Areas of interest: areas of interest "Keda Driving School Enrollment Training Base"
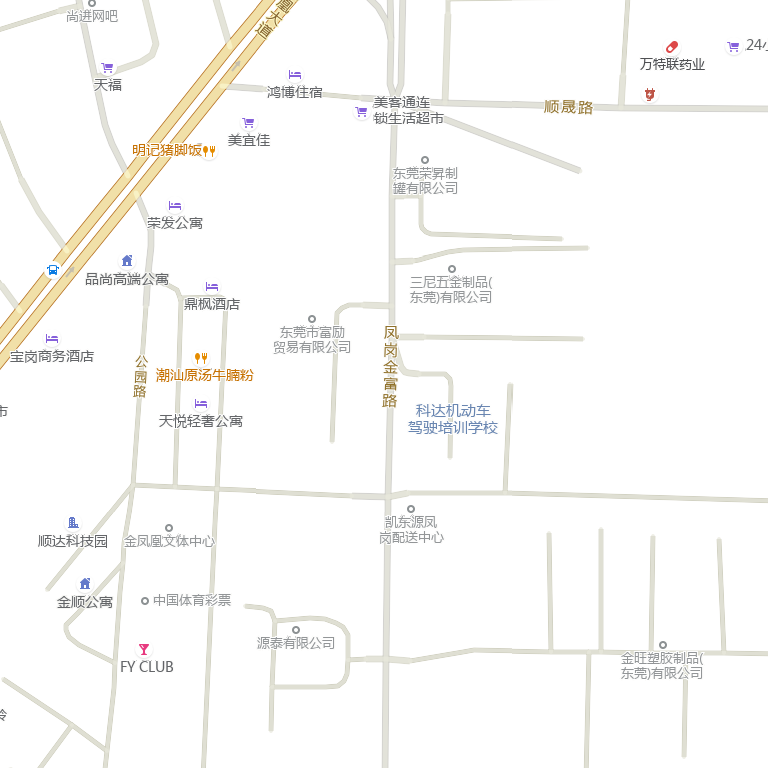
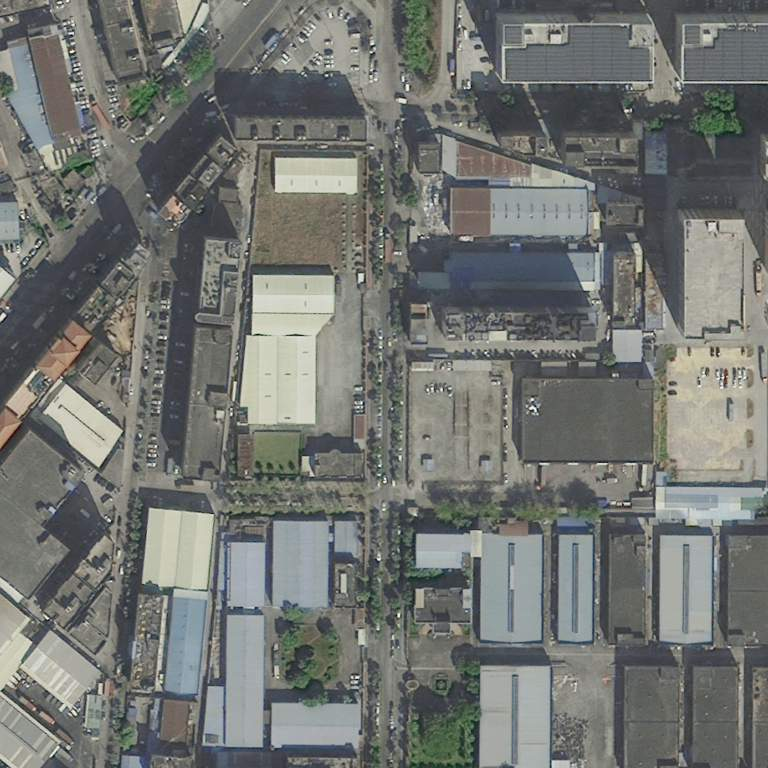